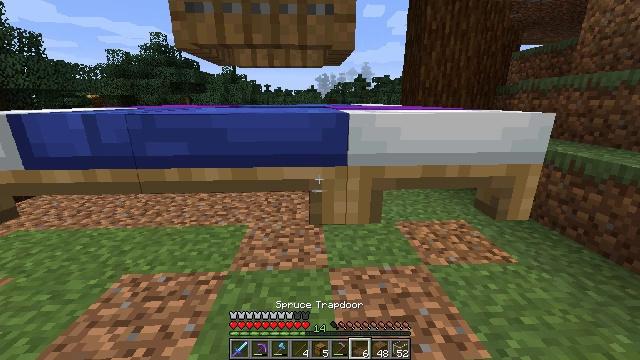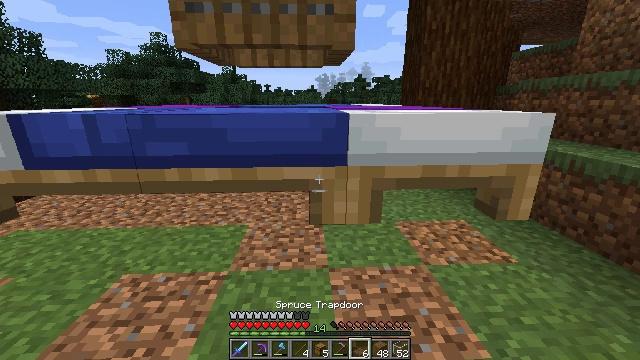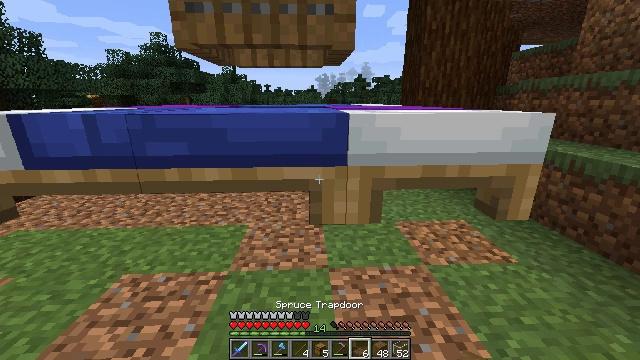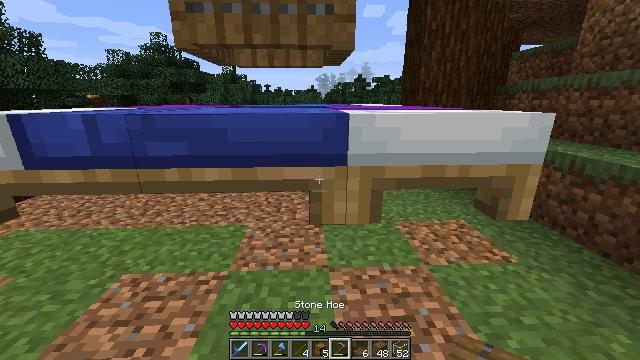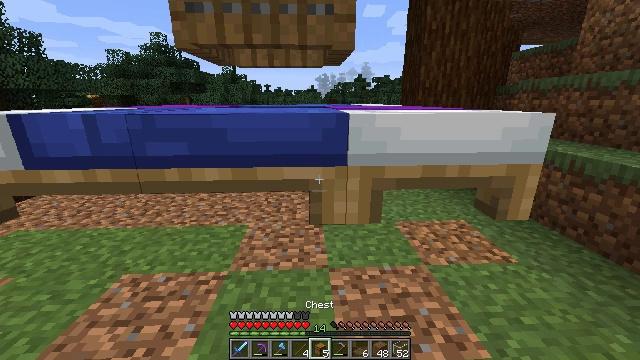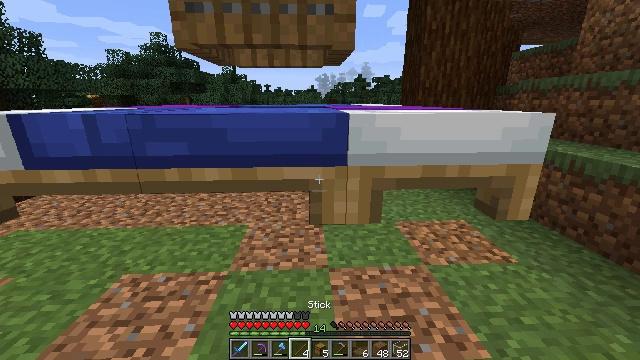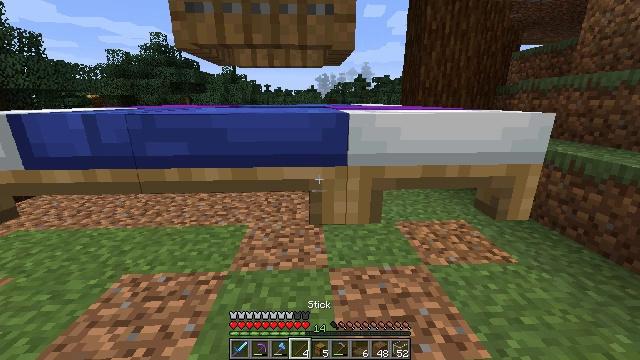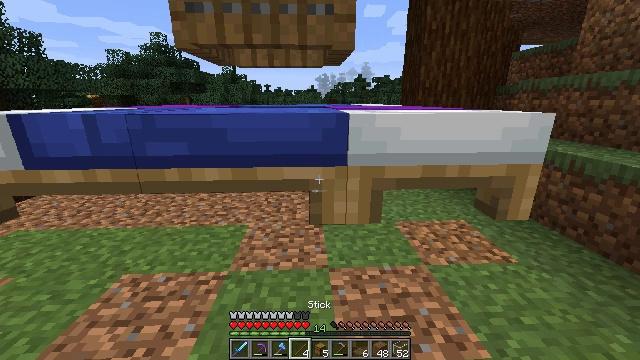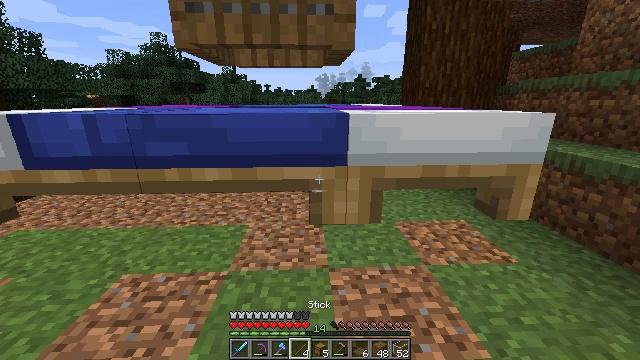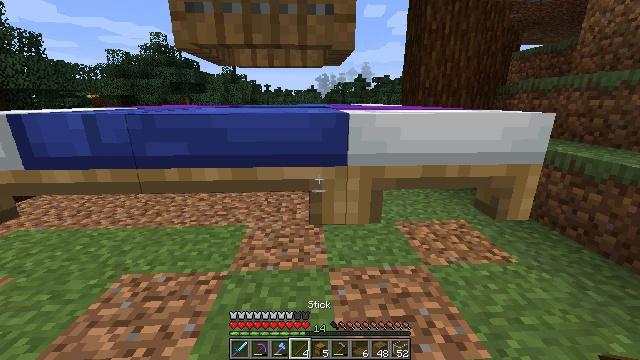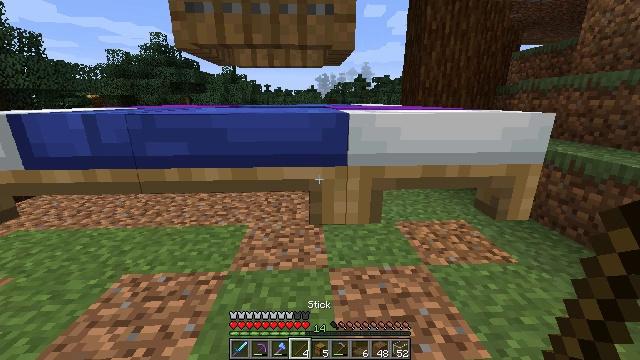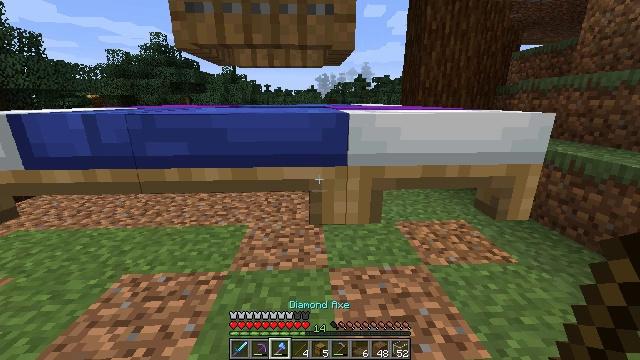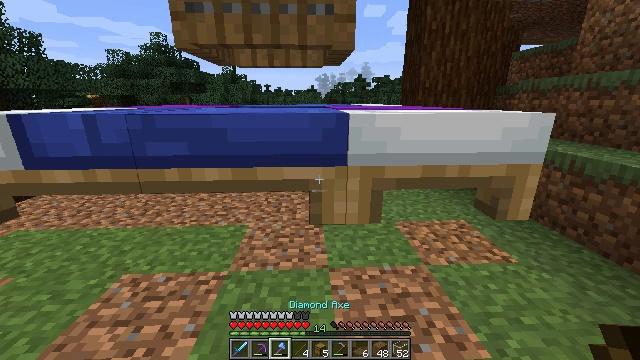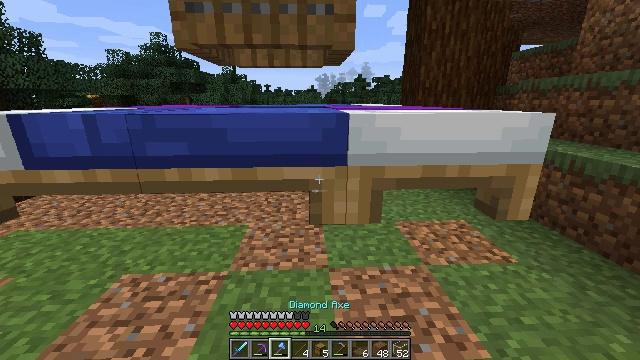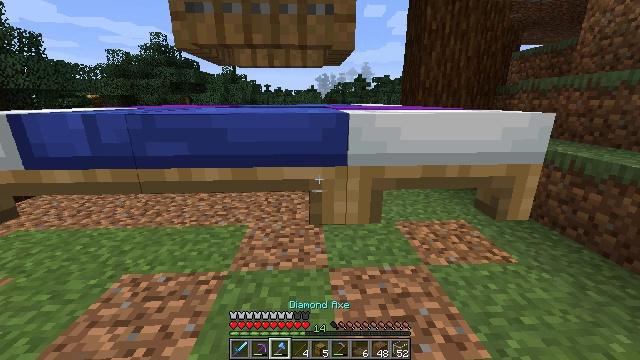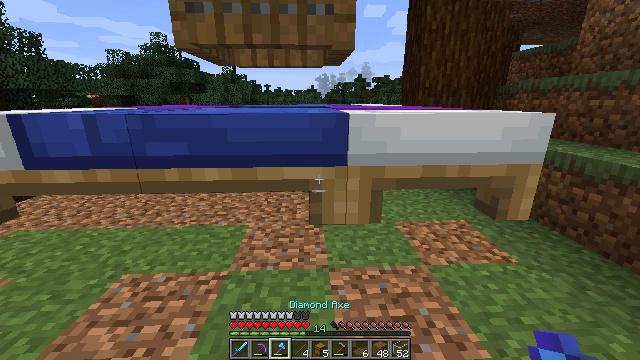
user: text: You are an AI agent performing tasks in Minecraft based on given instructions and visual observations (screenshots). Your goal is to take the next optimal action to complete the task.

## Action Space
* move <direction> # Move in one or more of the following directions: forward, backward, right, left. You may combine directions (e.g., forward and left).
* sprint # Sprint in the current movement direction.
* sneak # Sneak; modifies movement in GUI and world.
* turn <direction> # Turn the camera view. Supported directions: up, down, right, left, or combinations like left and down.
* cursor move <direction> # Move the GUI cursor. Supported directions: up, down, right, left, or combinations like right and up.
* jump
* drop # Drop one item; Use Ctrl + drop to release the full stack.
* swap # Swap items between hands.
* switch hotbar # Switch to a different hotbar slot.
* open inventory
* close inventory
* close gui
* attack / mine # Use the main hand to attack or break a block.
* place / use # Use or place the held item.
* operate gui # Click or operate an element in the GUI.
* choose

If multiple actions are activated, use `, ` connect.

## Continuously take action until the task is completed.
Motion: motion action
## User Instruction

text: Collect the blue bed by attacking it.
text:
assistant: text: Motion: no_op
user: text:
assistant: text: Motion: no_op
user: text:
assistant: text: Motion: no_op
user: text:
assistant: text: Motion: no_op
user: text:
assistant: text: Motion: no_op
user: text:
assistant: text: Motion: no_op
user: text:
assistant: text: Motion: no_op
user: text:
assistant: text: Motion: no_op
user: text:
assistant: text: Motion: no_op
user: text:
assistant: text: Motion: no_op
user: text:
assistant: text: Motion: no_op
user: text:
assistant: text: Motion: no_op
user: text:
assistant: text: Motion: no_op
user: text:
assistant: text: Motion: no_op
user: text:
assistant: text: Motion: no_op
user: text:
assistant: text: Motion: no_op
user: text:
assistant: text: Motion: no_op
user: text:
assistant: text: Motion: no_op
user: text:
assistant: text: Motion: turn up
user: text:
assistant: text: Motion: turn left and up
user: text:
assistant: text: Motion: no_op
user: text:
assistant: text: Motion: attack / mine
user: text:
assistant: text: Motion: attack / mine
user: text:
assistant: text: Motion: attack / mine
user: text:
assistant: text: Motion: attack / mine
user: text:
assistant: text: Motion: attack / mine
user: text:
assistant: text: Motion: attack / mine
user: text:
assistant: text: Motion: attack / mine
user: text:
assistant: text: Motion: attack / mine
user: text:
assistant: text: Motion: attack / mine